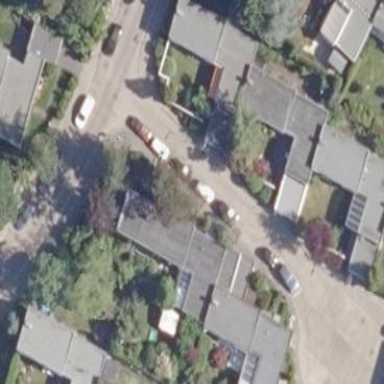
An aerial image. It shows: House with flat roof.